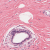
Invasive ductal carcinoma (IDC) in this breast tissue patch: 0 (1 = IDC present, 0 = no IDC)